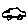
Label: car